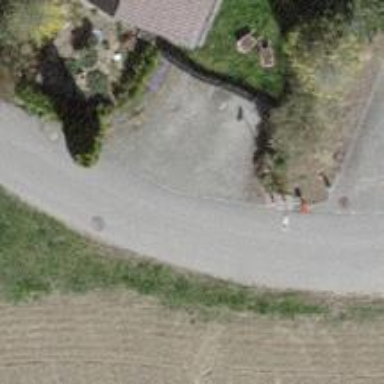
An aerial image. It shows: Residential road with asphalt surface suitable for agricultural vehicles.